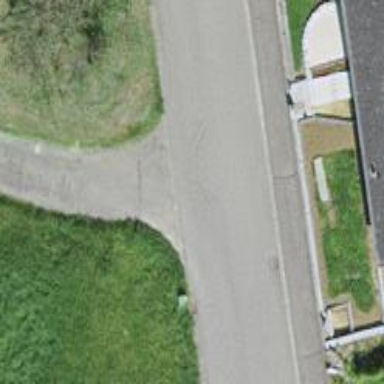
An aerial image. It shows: Residential road with asphalt surface. There is sidewalk on the left side.